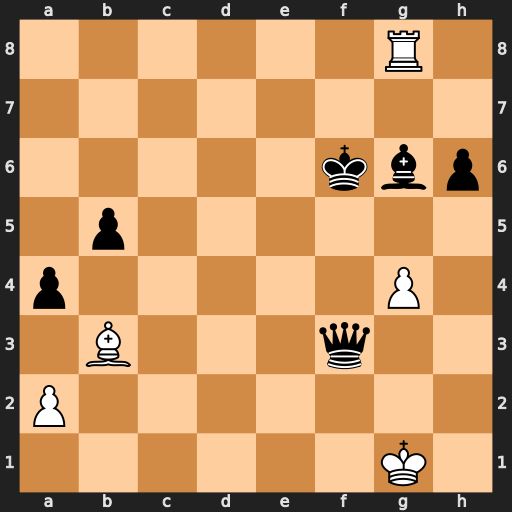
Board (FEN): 6R1/8/5kbp/1p6/p5P1/1B3q2/P7/6K1
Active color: w
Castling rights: -
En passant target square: -
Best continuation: Rf8+ Kg5 Rxf3